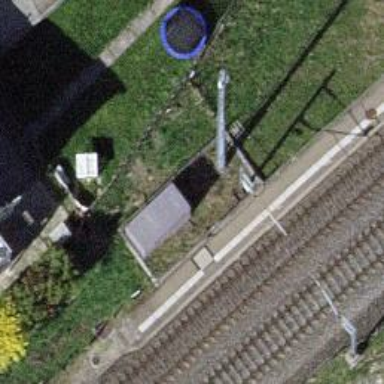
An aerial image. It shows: Communication mast tower.